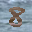
Label: 8